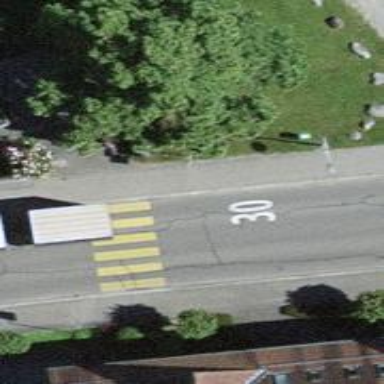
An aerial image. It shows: Uncontrolled zebra crossing.